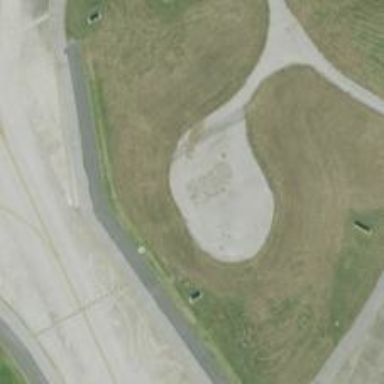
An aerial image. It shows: Image showing helipad at airport.